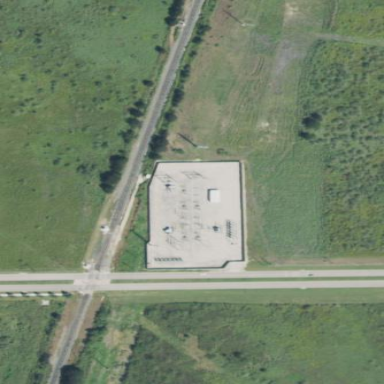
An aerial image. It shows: Outdoor power substation surrounded by wall. The substation operates at the transmission level.